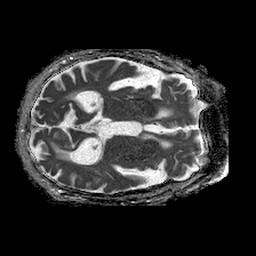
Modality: ADC
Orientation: axial
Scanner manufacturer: philips
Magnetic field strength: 1.5 T
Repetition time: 4.6 s
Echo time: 0.08631 s